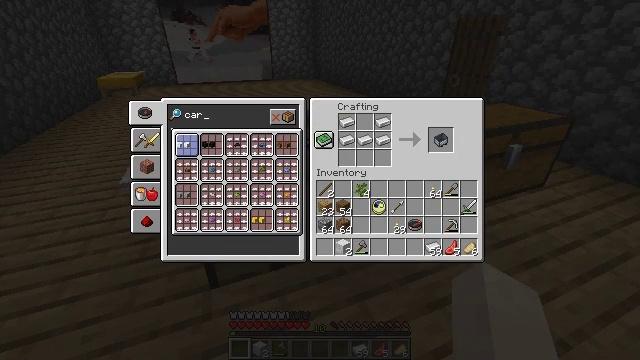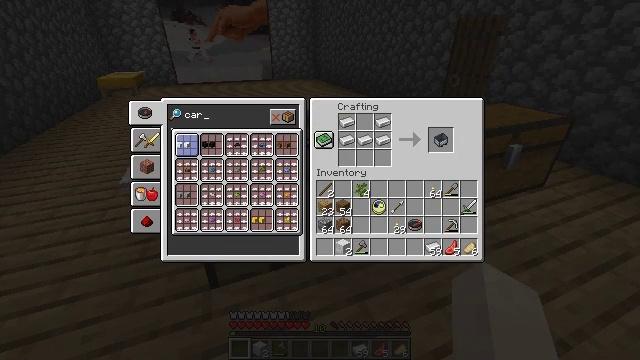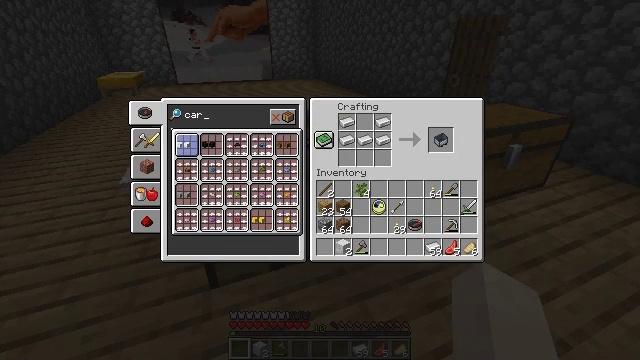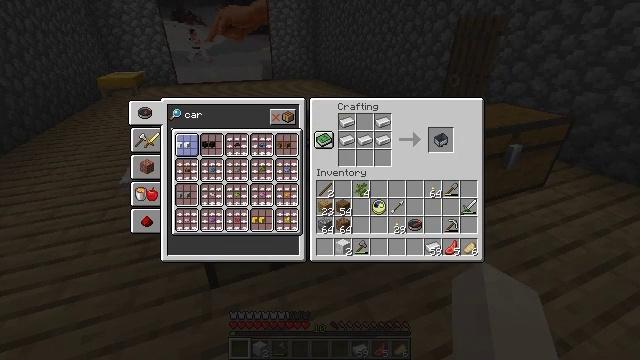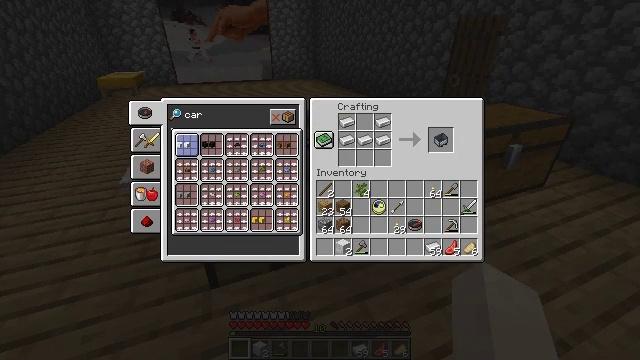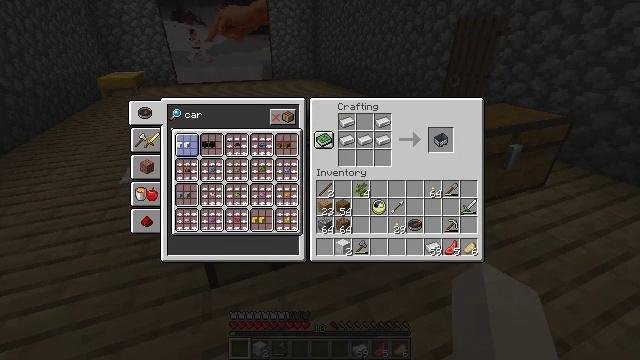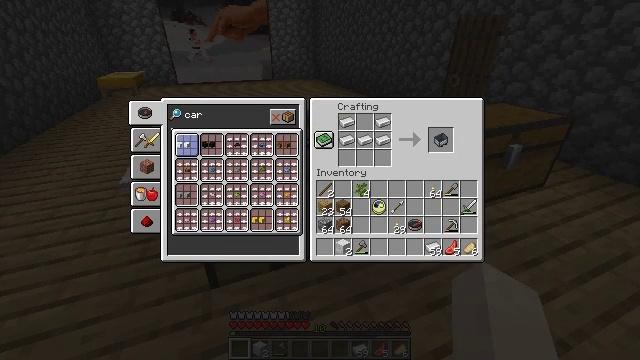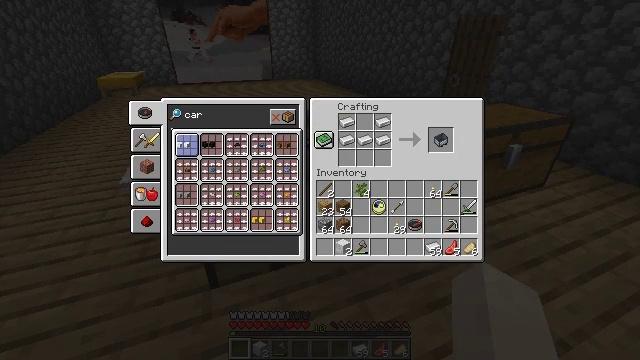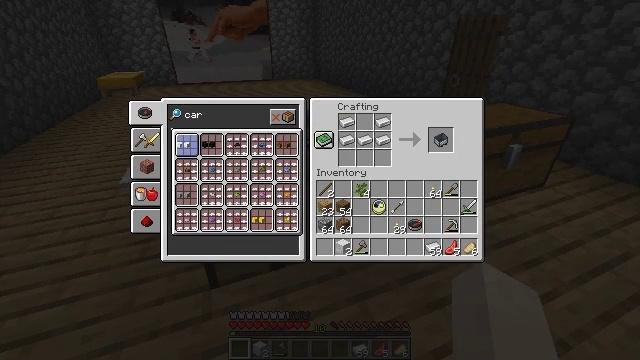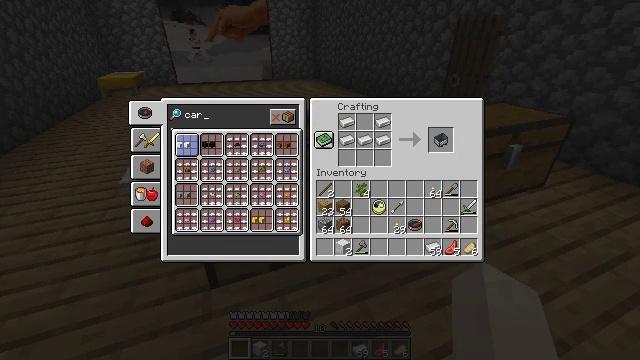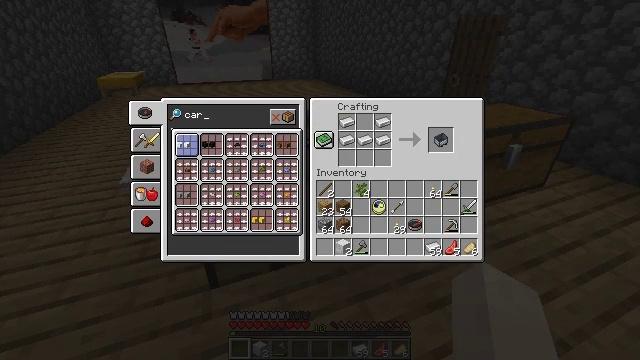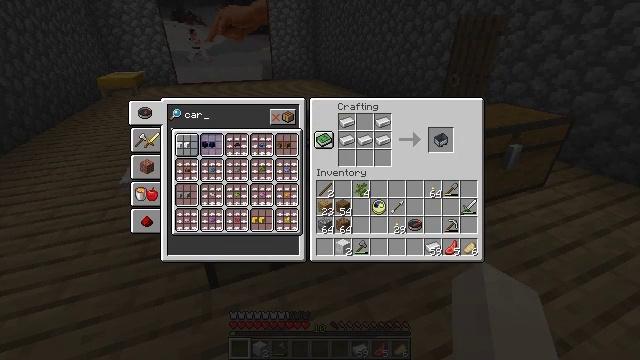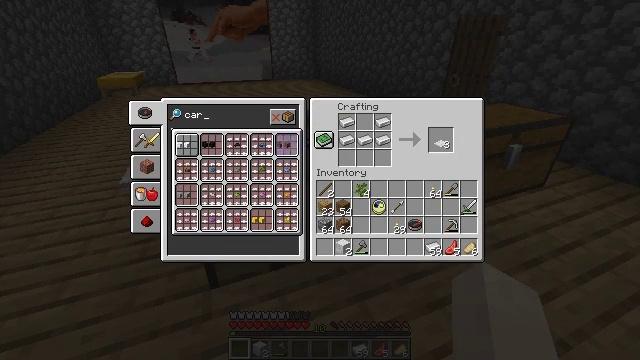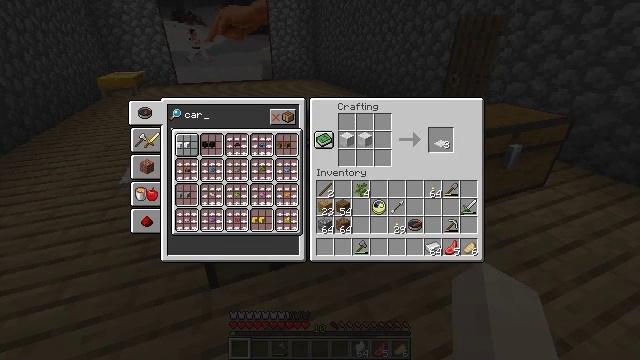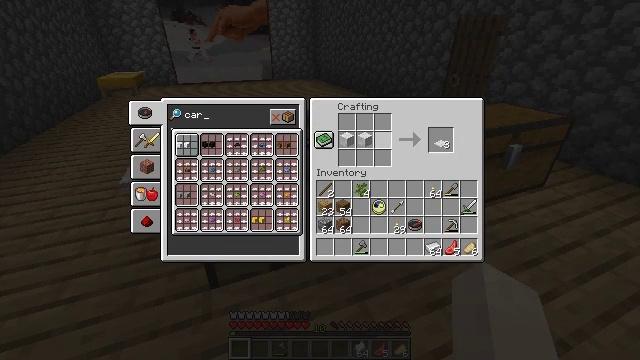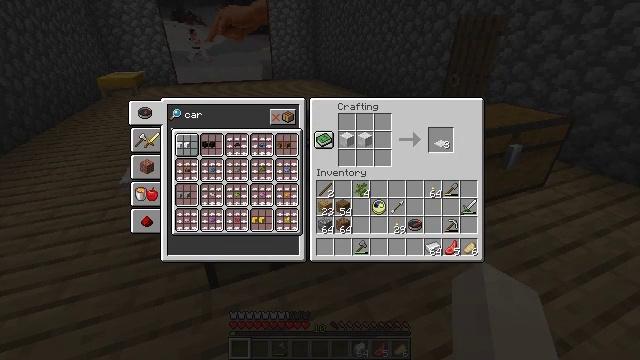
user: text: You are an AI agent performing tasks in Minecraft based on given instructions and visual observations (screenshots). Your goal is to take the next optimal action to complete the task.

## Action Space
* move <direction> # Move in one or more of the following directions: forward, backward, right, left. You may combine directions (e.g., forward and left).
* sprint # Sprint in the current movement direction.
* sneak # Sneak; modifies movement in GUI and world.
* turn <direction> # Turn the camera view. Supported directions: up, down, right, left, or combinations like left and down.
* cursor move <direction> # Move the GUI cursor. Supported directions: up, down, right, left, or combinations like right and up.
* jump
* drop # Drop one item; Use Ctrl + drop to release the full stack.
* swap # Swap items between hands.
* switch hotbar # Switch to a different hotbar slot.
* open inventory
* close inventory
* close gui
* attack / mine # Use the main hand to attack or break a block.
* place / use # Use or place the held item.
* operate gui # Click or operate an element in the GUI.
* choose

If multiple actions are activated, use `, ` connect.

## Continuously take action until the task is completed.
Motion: motion action
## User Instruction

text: Use your crafting table to make a white carpet.
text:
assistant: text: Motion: no_op
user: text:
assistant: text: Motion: no_op
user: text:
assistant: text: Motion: no_op
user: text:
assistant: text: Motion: no_op
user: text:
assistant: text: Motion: no_op
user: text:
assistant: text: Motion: no_op
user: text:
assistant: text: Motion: operate gui
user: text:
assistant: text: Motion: operate gui
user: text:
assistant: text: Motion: operate gui
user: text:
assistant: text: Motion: no_op
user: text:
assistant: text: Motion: cursor move right
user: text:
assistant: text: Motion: cursor move right and up
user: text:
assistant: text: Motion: cursor move right
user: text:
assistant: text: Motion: cursor move right
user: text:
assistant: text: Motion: cursor move right
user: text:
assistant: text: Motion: cursor move right
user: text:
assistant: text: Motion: no_op
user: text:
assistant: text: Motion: cursor move right
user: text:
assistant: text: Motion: cursor move right
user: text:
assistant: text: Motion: no_op
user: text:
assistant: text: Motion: cursor move left
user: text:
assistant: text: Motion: cursor move left
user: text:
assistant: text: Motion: cursor move left
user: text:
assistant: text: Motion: cursor move left
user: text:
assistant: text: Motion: no_op
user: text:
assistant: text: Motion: no_op
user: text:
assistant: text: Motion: no_op
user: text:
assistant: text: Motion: operate gui
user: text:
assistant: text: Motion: operate gui
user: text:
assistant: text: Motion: cursor move left and down